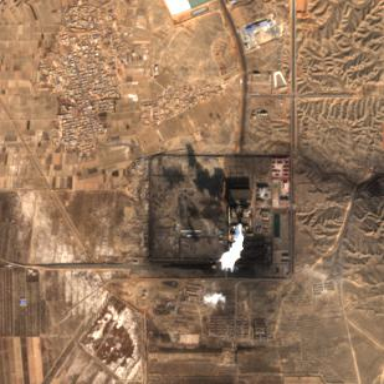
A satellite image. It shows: Industrial area with coal-powered plant.